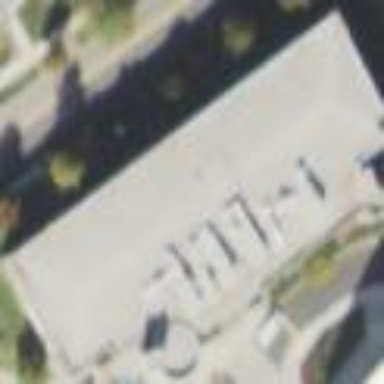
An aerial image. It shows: Building that houses fitness center.